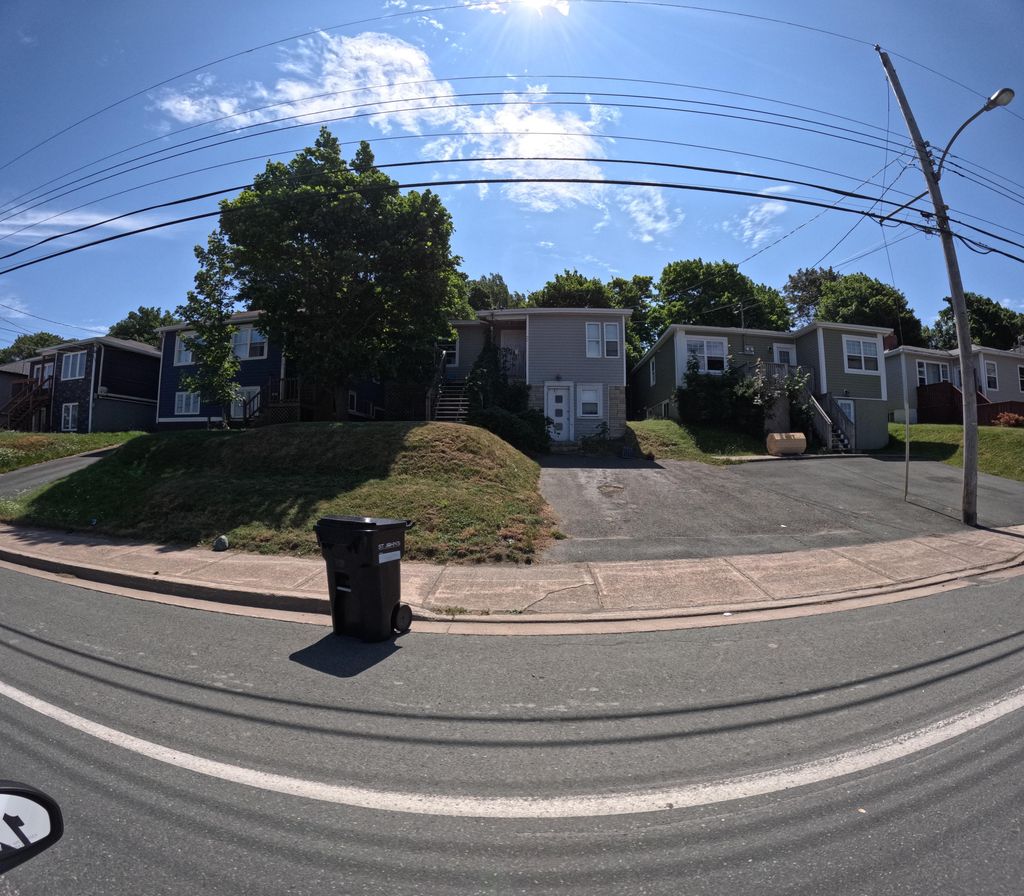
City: st_johns